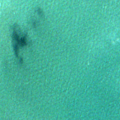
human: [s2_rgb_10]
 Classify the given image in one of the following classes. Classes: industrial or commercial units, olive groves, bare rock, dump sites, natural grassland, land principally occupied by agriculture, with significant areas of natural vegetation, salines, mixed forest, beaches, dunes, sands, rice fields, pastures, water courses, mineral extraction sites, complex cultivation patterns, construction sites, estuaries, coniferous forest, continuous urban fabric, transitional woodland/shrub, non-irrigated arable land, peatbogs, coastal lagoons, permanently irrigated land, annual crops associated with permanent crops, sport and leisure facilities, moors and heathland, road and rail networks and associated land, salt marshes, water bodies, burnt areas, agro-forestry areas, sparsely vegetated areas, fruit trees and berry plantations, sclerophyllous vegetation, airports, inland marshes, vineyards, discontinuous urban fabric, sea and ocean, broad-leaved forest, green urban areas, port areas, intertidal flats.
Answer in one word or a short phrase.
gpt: sea and ocean